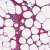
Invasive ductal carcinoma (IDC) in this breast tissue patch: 0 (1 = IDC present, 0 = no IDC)